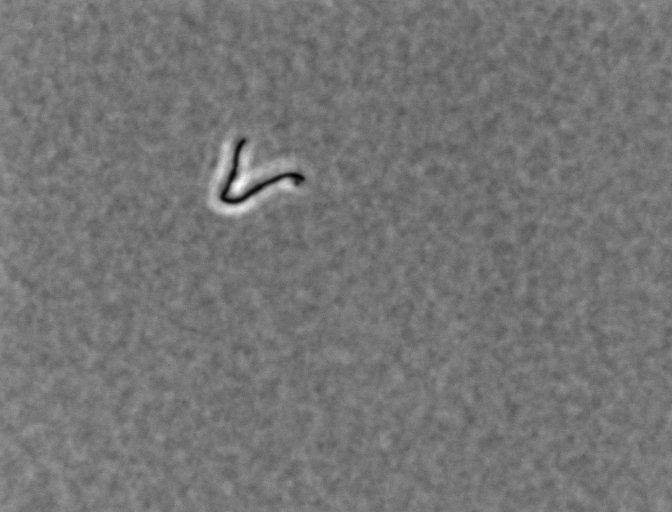
Bacillus subtilis